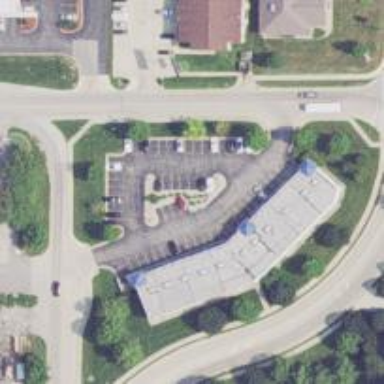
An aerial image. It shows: Healthcare clinic.